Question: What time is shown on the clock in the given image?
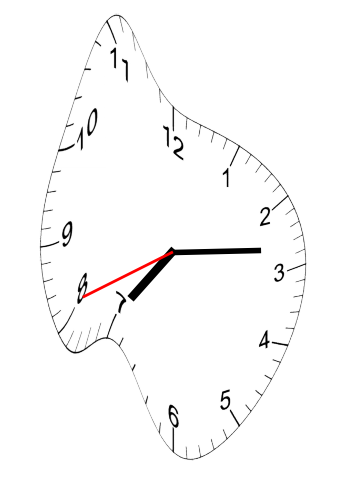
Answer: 07:13:41